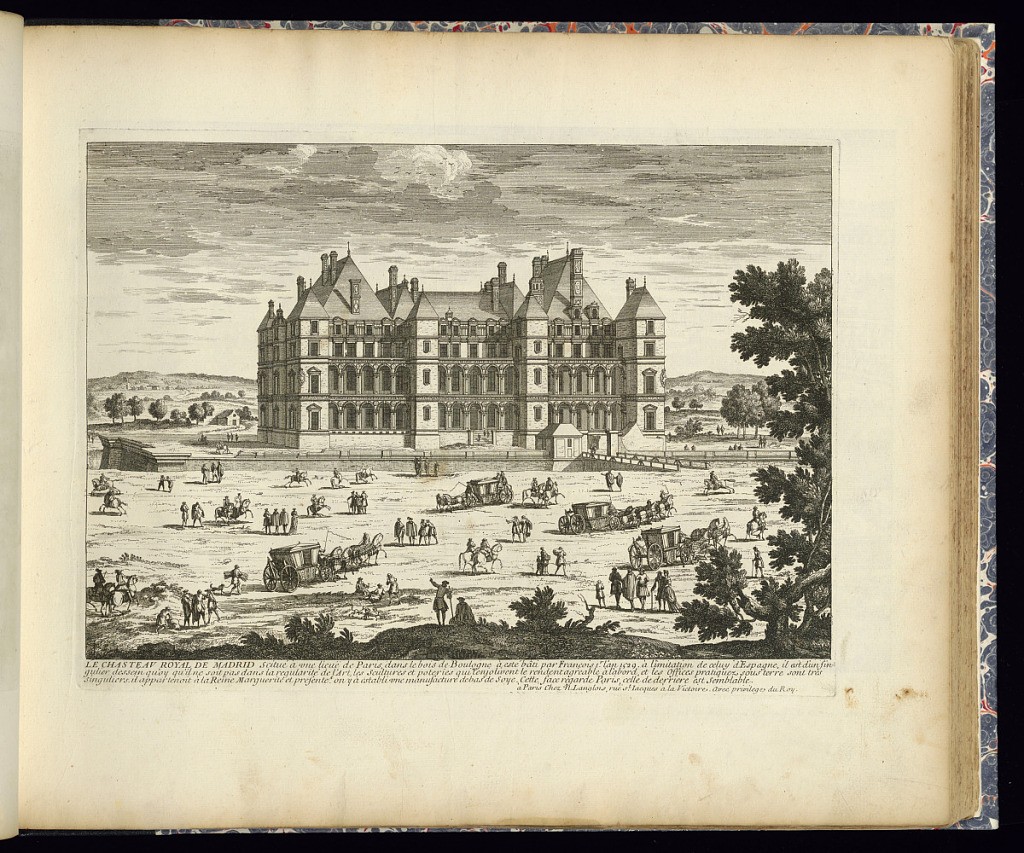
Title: LE CHASTEAU ROYAL DE MADRID
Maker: Gabriel Perelle, French, 1604–1677
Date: late 17th century
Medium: Etching on laid paper
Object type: Print
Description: View of a chateau in a landscape with trees in the background and framing in the foreground. Figures, horse-drawn carriages, and horseman in the foreground. The plate is titled with a short description of the chateau.